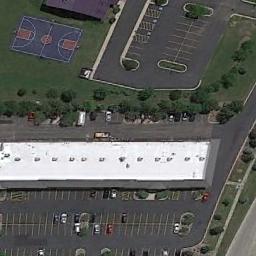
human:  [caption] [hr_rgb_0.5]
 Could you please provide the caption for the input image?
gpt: On the lawn near the basketball court are crooked roads, Parking lots and several trees .

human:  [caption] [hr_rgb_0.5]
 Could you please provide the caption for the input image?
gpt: There is a basketball court in the middle of grass next to a parking lot .

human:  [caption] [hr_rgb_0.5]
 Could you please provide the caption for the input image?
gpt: A basketball court next to a parking lot and a white building beside .

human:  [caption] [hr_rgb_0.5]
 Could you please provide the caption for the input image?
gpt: There is a small basketball court in the upper left corner .

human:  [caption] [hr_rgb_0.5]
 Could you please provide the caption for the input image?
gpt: Many cars are in the parking lot next to the basketball court .